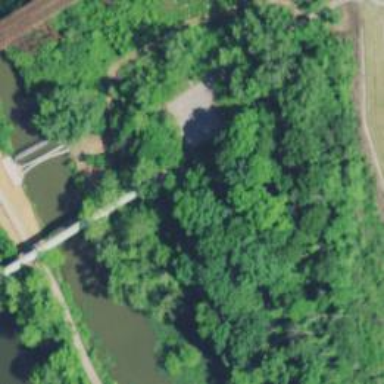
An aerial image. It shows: Bridge.